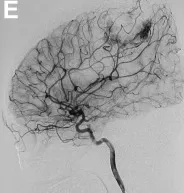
Preoperative cerebral angiography indicated that the bilateral middle meningeal artery mainly supplied the tumor.
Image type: radiology (ct)